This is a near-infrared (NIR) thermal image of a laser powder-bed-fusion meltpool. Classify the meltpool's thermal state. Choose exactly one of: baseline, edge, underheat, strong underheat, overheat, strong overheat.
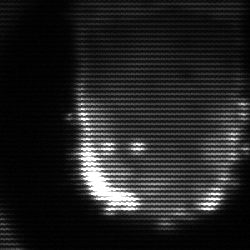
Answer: baseline